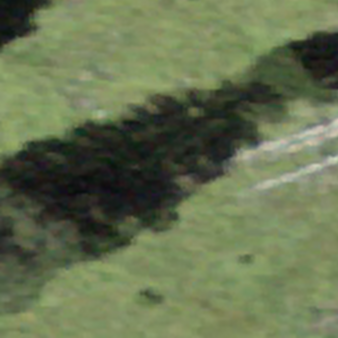
Label: other